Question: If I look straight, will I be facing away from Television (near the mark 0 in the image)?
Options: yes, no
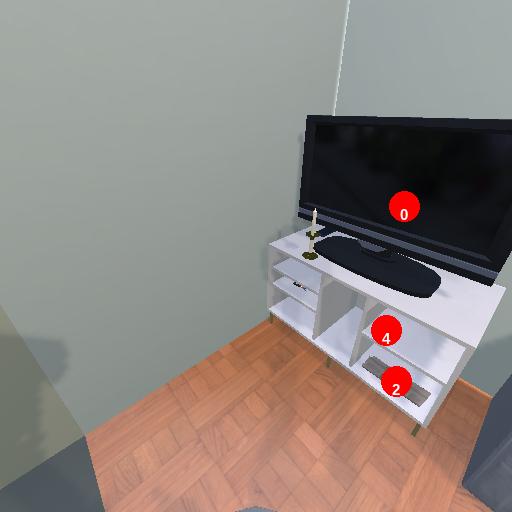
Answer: yes